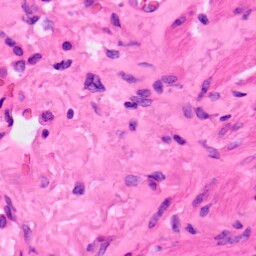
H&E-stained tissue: Lung